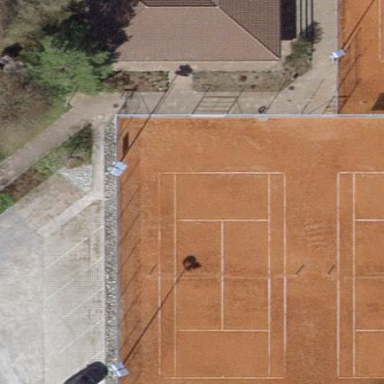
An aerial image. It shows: Tennis court on the leisure land pitch.